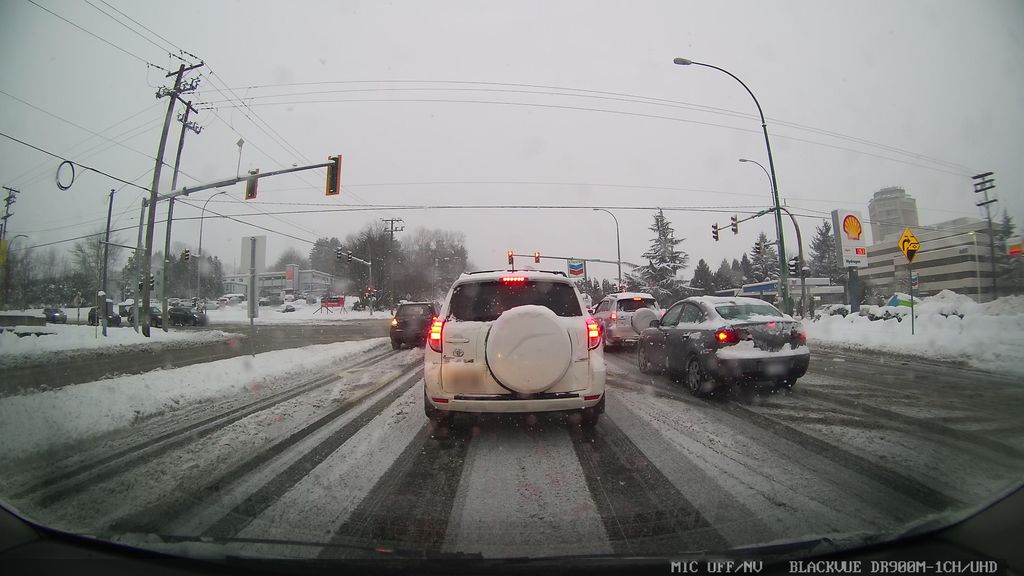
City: vancouver